Field crop: tomato
Growth stage: 1
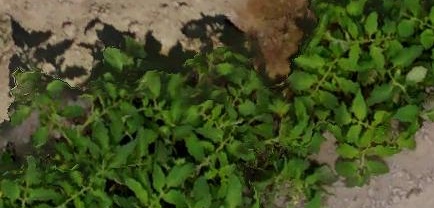
Species: tomato